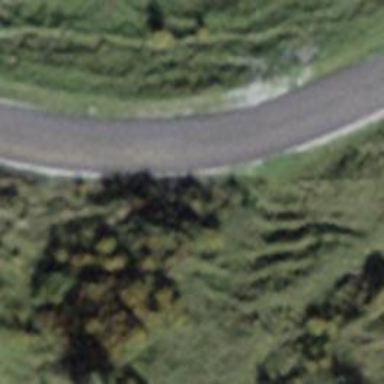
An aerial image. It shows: Unclassified road with asphalt surface.